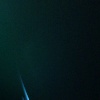
Label: space